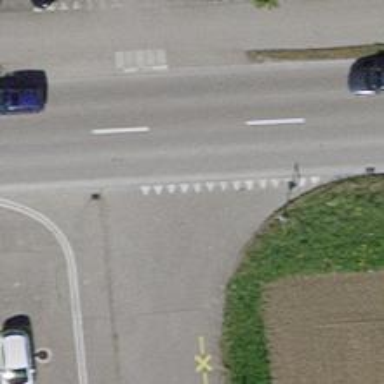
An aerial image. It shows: Road with "give way" sign.